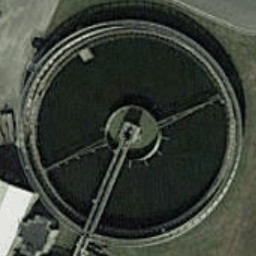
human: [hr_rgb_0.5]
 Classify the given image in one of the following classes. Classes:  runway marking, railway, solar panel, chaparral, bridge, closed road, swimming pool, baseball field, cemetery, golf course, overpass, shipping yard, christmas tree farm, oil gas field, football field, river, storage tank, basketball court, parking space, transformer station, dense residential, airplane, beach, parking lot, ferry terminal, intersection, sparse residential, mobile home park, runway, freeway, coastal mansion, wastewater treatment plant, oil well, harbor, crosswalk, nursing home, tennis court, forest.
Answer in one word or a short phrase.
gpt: wastewater treatment plant